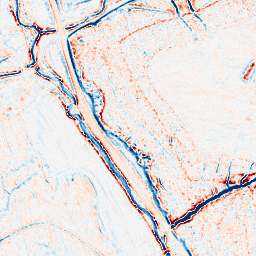
Category: edge_preserving
Decomposition family: bilateral
Decomposition parameters: d: 9
sigma_color: 150
sigma_space: 150
Upsampling method: bspline
Upsampling parameters: scale: 8
Upsampling scale: 8